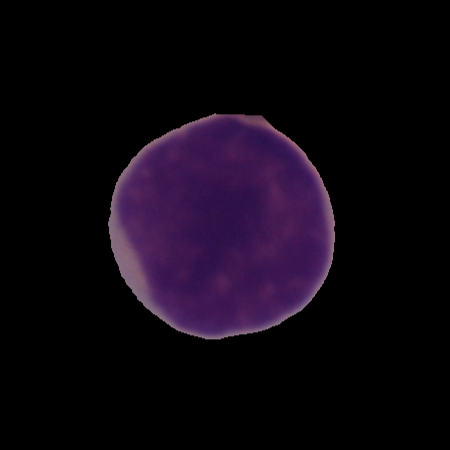
Label: cancer